Aerial crown-view tile of a tropical tree (Barro Colorado Island, Panama), acquired 20241112:
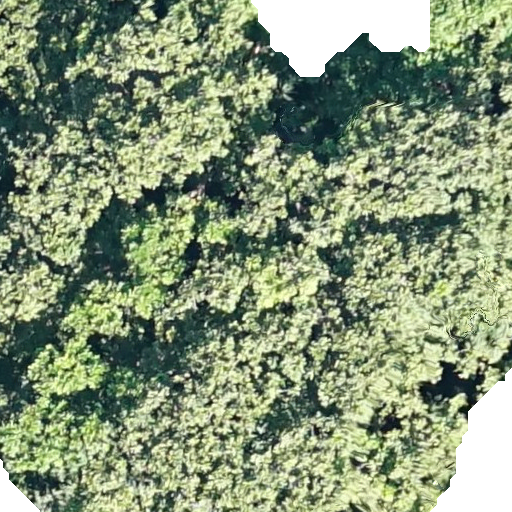
Species: Anacardium excelsum
GBIF accepted scientific name: Anacardium excelsum
Crown area: 477.389 m²